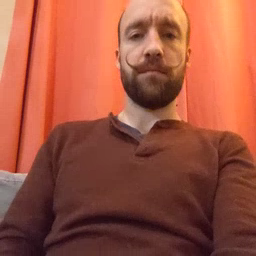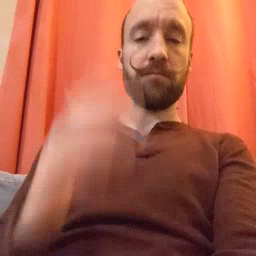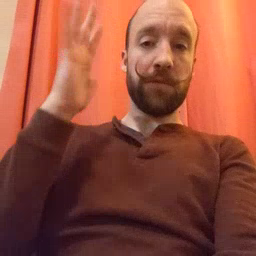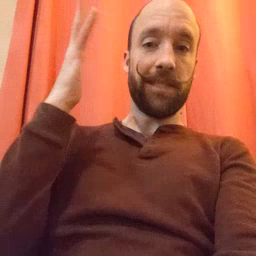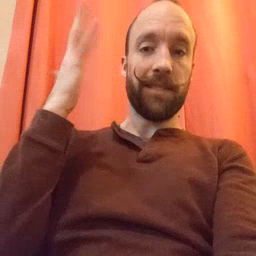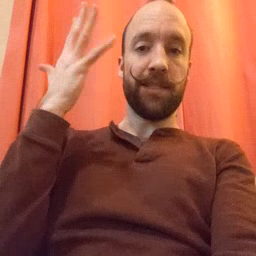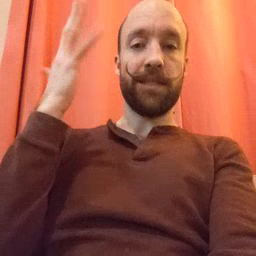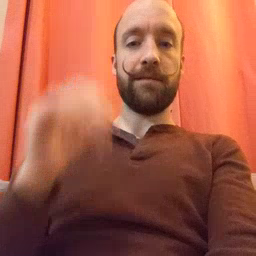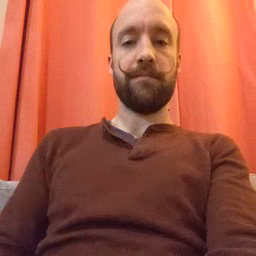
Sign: tree